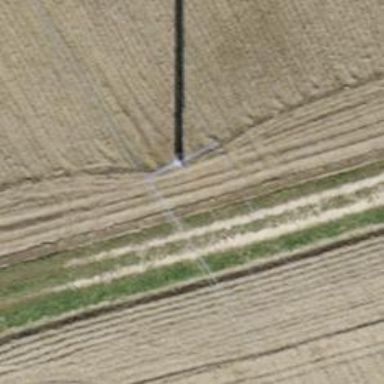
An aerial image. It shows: Power line is depicted.